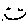
Label: smiley face